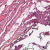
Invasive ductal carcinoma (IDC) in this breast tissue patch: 0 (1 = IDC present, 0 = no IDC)